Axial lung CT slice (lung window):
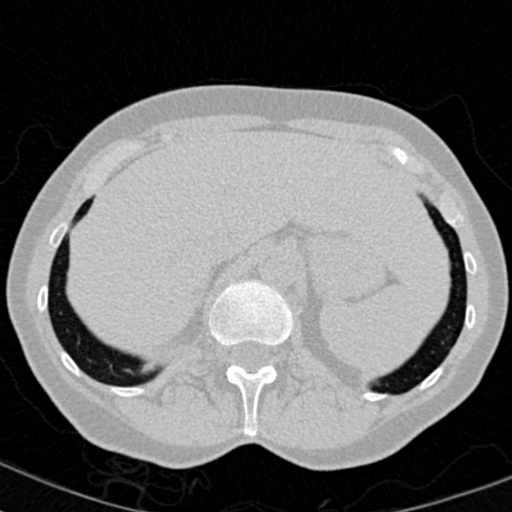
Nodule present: no